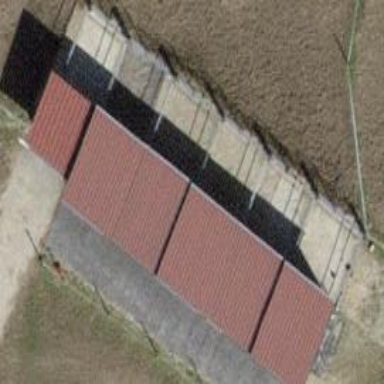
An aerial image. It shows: Shed.